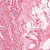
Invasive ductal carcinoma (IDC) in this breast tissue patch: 0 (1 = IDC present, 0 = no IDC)